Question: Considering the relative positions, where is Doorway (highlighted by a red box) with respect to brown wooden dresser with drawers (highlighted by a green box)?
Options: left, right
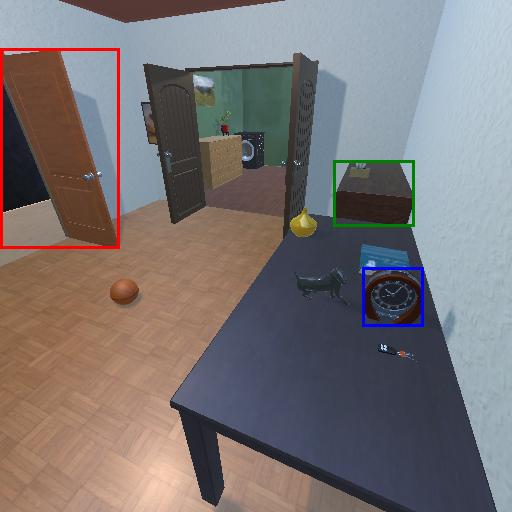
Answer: left